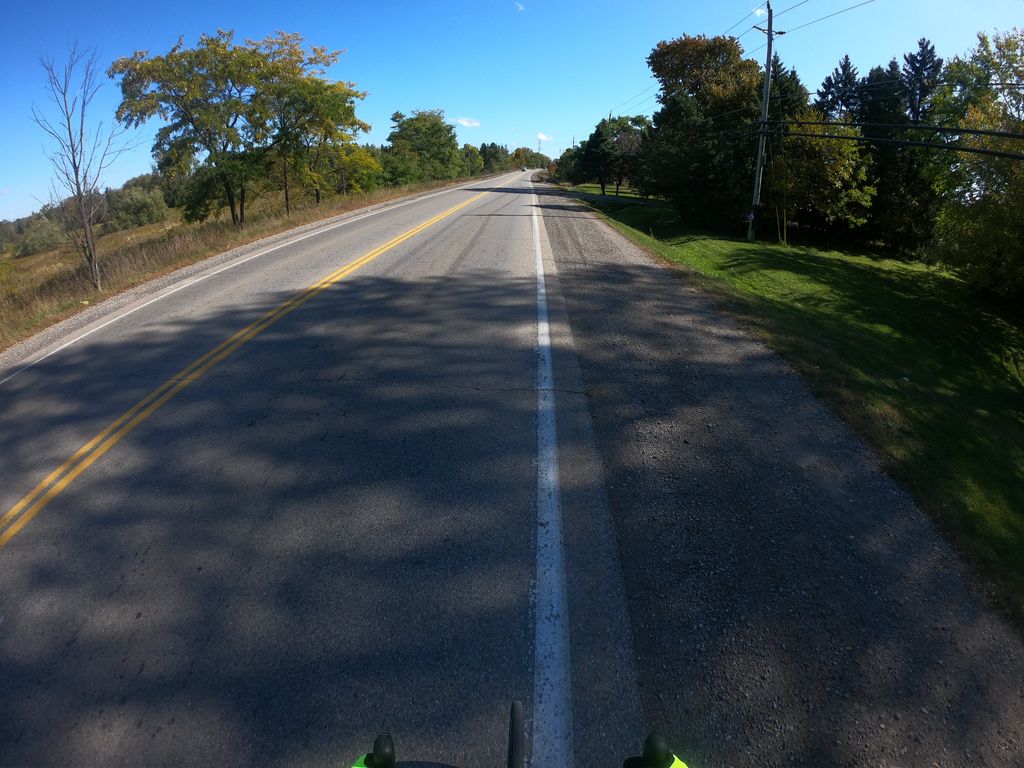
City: kitchener-waterloo